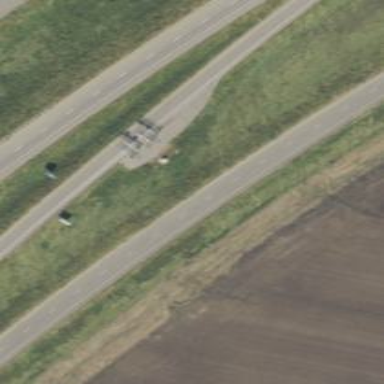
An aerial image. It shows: Toll gantry on the road.